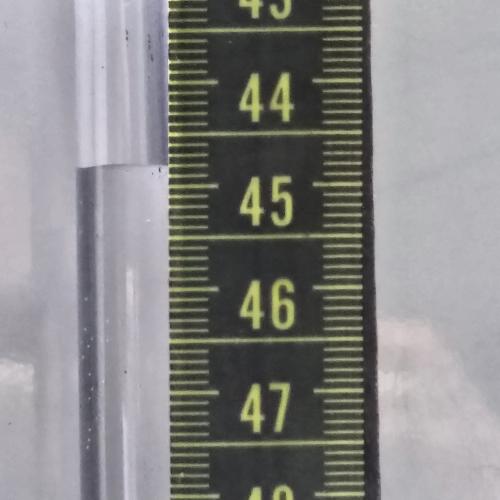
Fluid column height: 44.8 cm